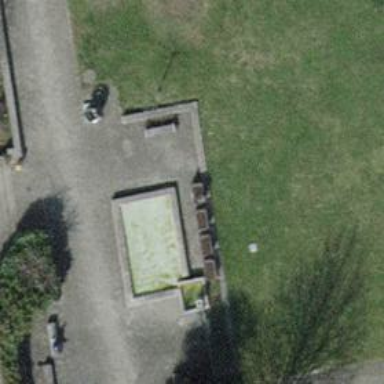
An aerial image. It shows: Brown bench in the vicinity.